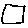
Label: square